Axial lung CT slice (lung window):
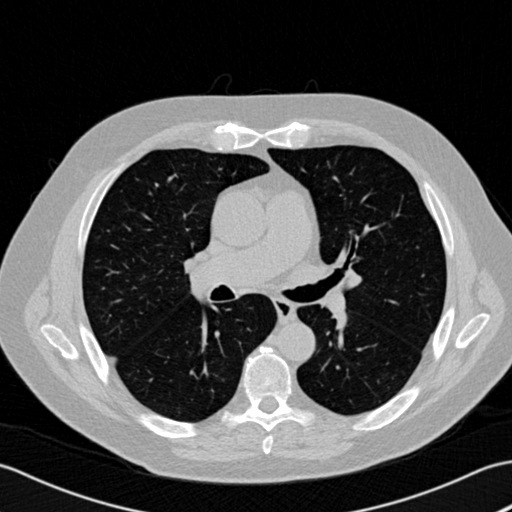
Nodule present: no